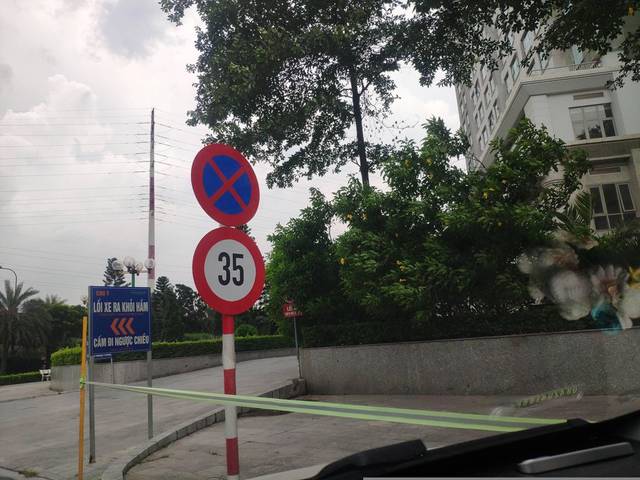
Region: Vietnam
Coordinates: 21.086, 105.788